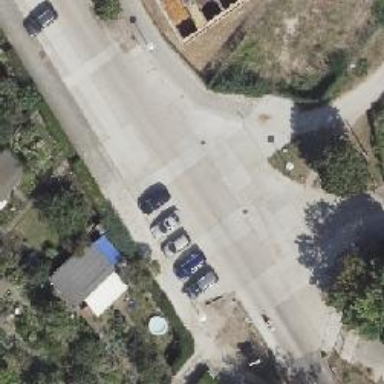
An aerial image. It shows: Service road.